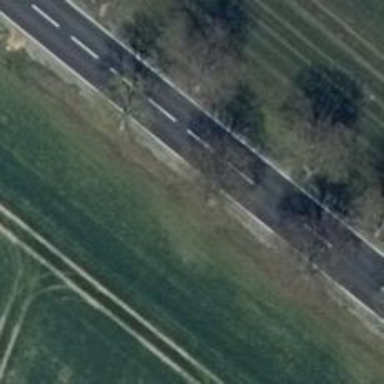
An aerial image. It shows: Row of deciduous broadleaved trees.